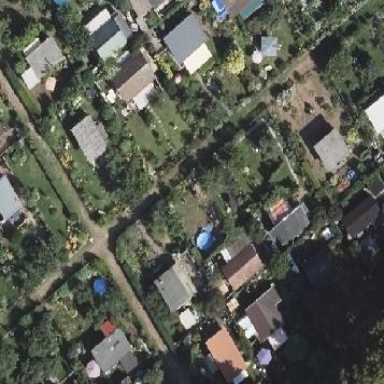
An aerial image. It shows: Plot in the allotments.